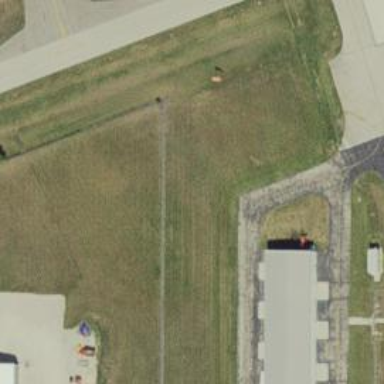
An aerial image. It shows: View of taxiway at the airport.